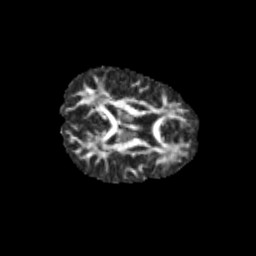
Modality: FA
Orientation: axial
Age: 12
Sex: female
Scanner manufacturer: siemens
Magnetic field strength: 3 T
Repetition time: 3.8 s
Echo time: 0.07 s